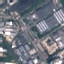
Label: Industrial